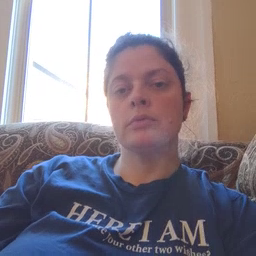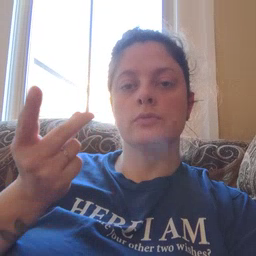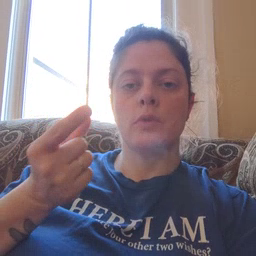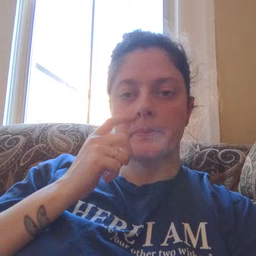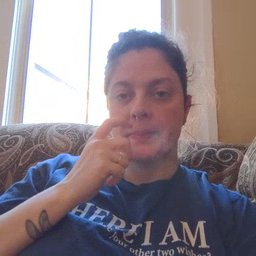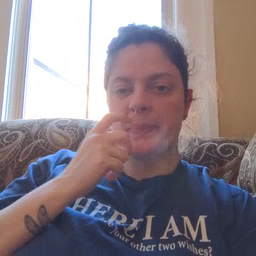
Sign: dog